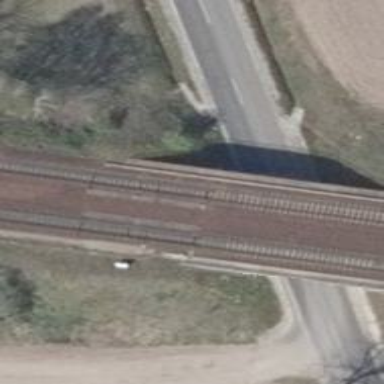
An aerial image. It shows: Bridge with electrified railway tracks featuring contact line.